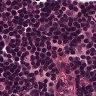
Metastatic tissue present: no